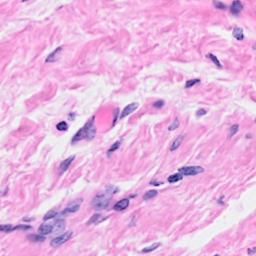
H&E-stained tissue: Breast